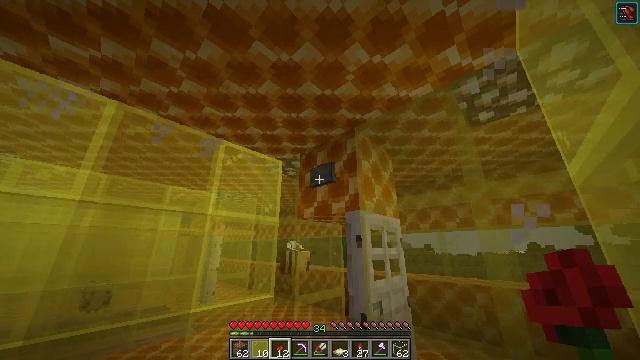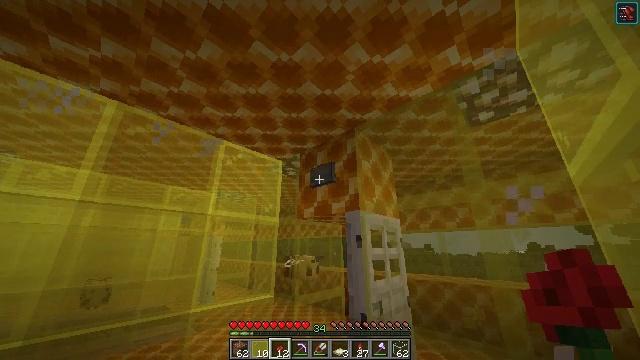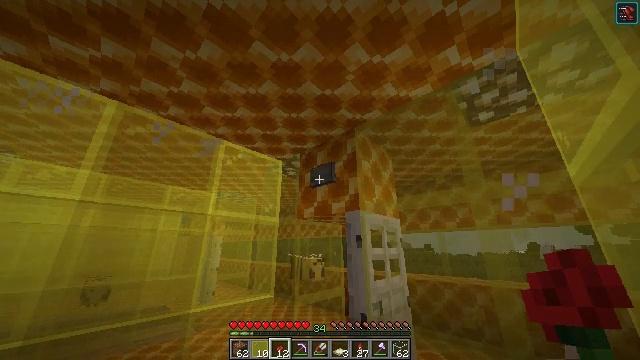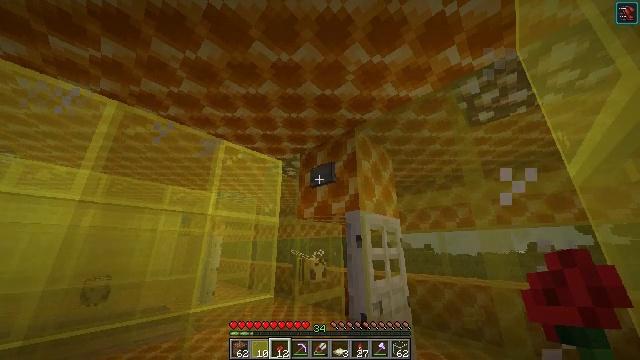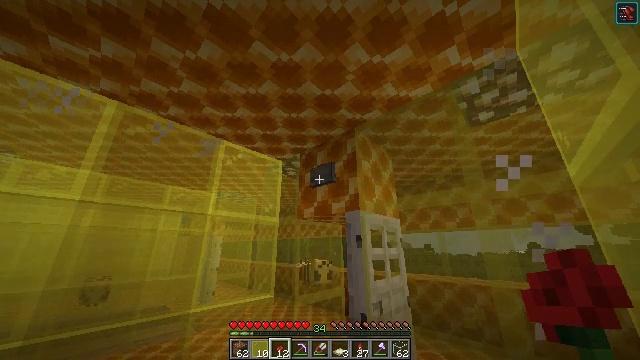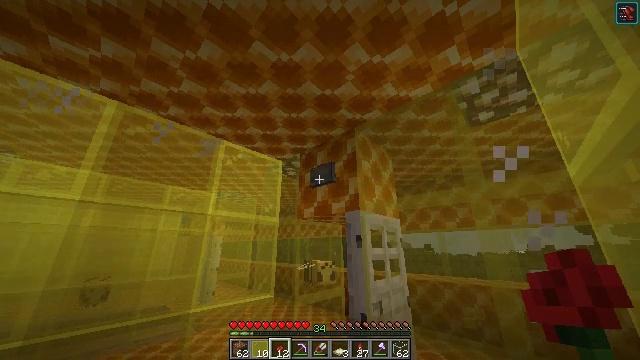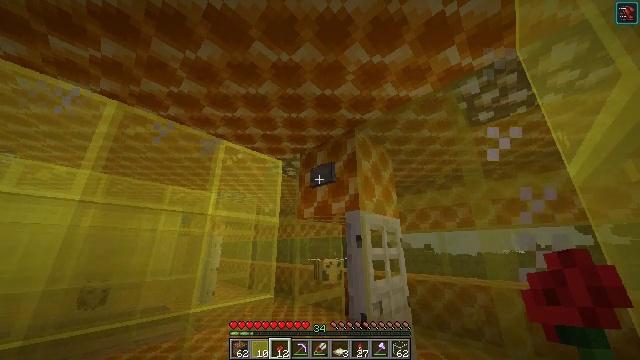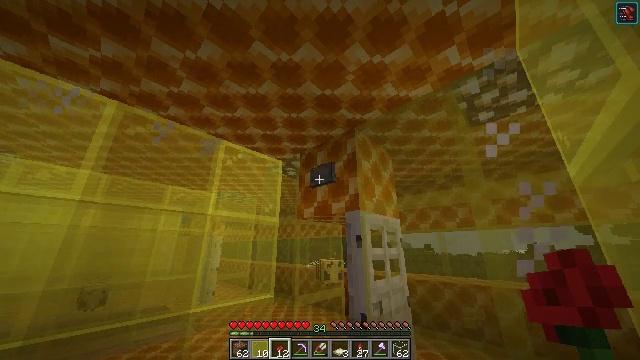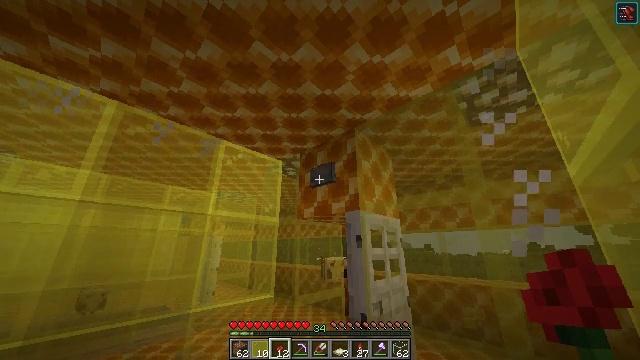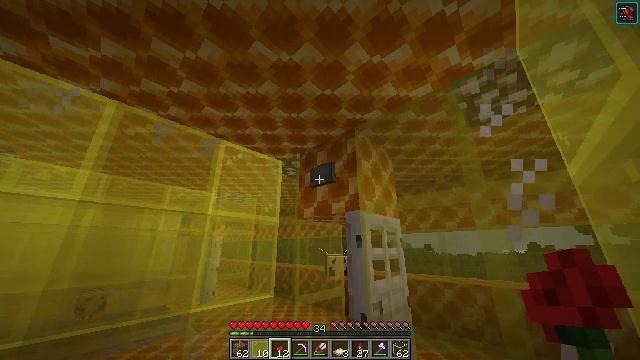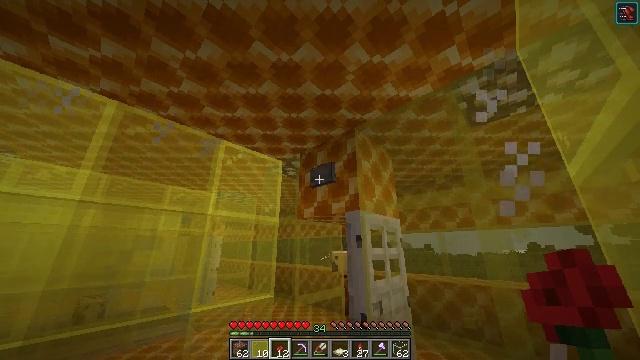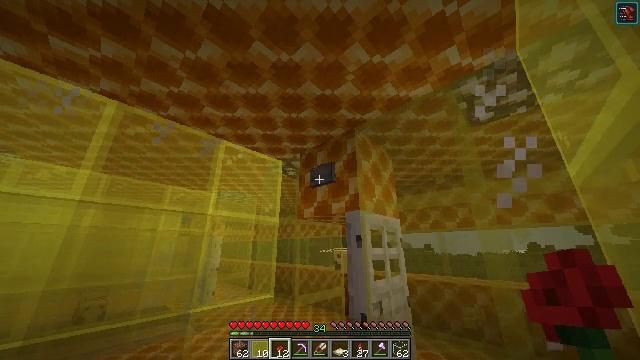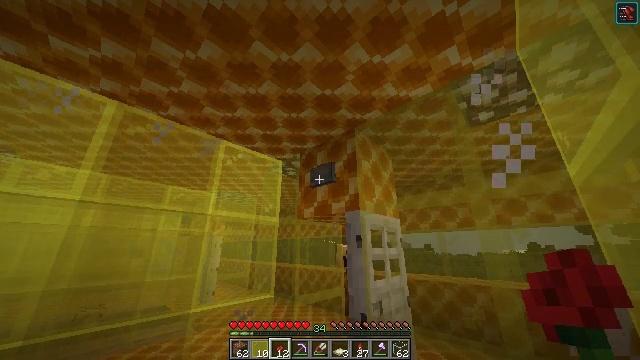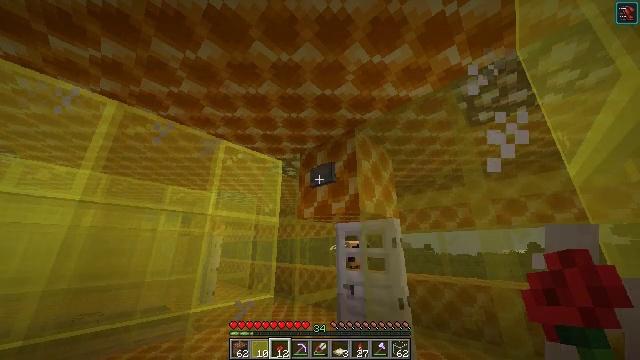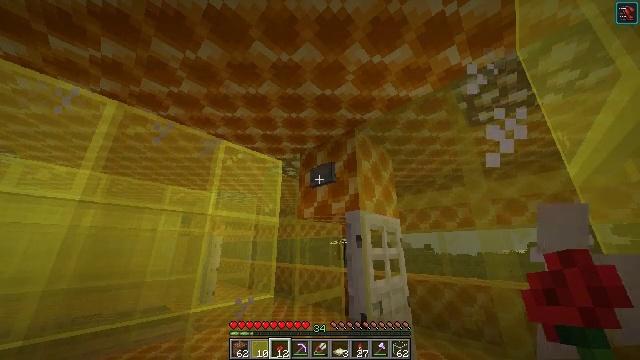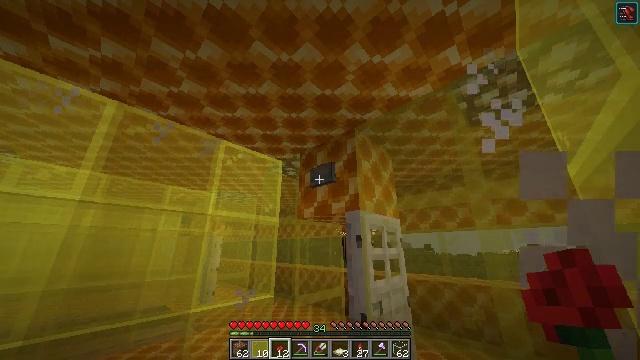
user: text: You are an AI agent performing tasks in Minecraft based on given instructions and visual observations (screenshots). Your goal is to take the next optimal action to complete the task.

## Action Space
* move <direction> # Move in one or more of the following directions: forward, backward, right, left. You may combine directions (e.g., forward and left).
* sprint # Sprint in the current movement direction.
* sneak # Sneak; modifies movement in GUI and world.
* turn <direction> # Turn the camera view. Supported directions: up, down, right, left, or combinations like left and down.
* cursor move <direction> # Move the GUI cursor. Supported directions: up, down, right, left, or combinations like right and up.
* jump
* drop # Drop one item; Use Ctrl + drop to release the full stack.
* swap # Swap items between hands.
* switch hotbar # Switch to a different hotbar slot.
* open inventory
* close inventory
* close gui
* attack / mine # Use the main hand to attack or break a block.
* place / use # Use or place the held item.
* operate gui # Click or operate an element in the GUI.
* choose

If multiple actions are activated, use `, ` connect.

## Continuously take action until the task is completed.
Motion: motion action
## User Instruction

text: Collect the yellow stained glass pane.
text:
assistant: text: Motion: use / place
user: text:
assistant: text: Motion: use / place
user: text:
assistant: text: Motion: use / place
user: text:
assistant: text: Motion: use / place
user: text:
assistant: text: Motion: use / place
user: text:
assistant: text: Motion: use / place
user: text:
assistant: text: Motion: use / place
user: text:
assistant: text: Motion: use / place
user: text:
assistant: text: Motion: use / place
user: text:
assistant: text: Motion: use / place
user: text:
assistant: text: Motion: use / place
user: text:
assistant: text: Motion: use / place
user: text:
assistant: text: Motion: use / place
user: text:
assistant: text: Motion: use / place
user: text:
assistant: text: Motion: use / place
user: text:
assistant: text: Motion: use / place
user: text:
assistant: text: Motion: use / place
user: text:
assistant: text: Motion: use / place
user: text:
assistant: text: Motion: use / place
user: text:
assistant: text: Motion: use / place
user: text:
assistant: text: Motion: use / place
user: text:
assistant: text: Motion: use / place
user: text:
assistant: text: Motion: use / place
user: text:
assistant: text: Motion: use / place
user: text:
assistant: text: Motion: use / place
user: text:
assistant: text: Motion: no_op
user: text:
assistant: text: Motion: use / place
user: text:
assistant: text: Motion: use / place
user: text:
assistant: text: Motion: use / place
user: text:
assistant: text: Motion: use / place